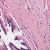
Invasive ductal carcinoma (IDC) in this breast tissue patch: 1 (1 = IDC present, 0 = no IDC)